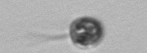
Label: flagellate